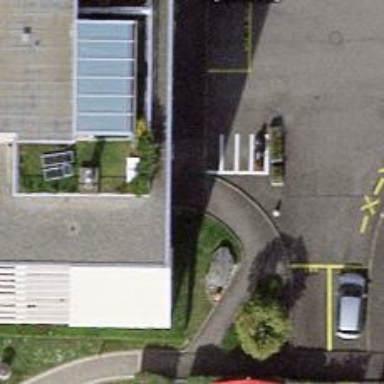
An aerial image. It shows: Sidewalk along the footway.